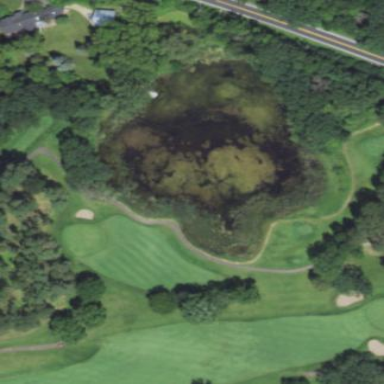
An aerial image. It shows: Scenic view of water hazard on golf course. The natural water feature adds beauty to the landscape.